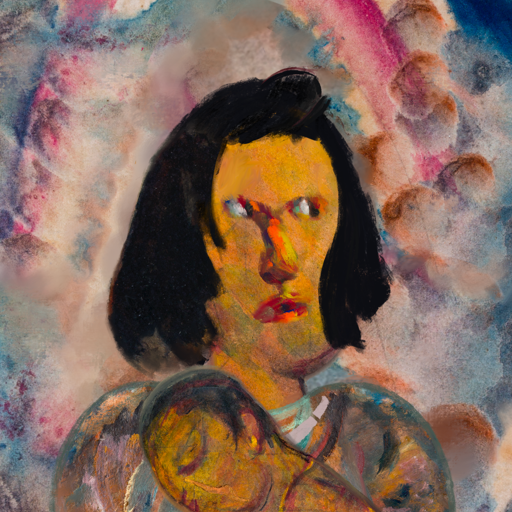
Background: Rupkatha, Head And Neck Side: Gypsy_Mother, Face Side: An_Impression, Bust: Boggyland, Hair Side: Mosgoul, Head Accessory: Blank, Second Necklace: Blank, Necklace: Hypocrite_2, Baby: GypsyMother_Baby